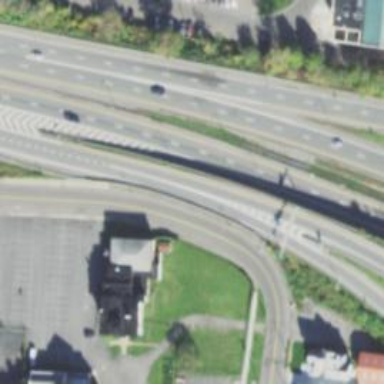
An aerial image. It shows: Motorway junction.